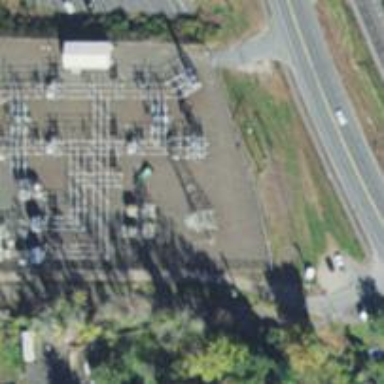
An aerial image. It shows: Switch used for power control.